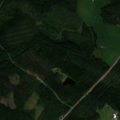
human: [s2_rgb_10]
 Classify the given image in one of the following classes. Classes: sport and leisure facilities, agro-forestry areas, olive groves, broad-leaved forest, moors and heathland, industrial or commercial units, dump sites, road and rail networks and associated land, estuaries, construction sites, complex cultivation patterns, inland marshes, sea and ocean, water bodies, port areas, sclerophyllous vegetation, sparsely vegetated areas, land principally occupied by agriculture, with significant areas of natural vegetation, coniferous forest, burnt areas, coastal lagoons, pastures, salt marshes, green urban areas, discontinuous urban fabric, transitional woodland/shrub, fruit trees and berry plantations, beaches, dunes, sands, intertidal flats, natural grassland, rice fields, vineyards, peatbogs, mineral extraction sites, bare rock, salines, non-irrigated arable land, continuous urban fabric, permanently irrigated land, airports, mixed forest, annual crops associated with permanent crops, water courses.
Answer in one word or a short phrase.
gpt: non-irrigated arable land, coniferous forest, mixed forest